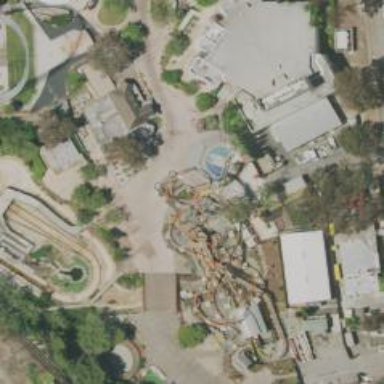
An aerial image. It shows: Thrilling roller coaster attraction.